Field crop: maize
Growth stage: 1
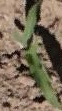
Species: maize